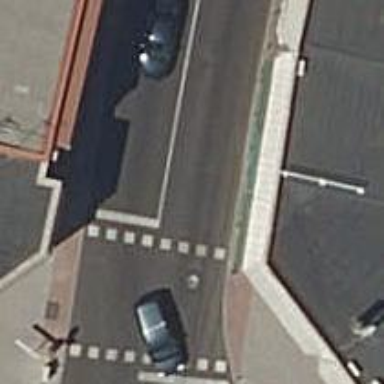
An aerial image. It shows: Traffic signals at road crossing.